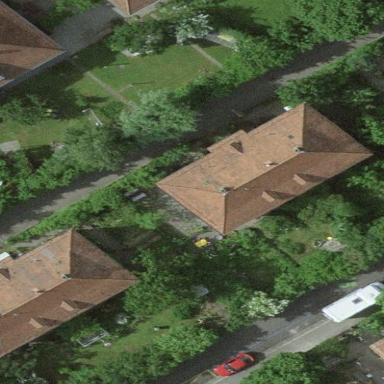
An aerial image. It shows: Apartment building with hipped roof.